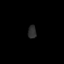
Tissue: skin
Cell type: Epithelial cells
Senescence score: 0.2627
Nuclear area (px): 107
Mean DAPI intensity: 44.692